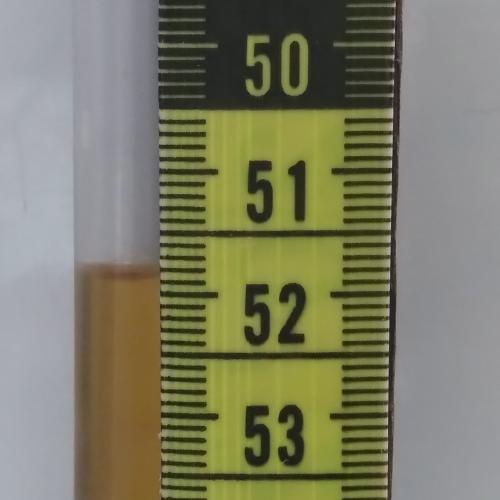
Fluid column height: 51.9 cm